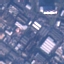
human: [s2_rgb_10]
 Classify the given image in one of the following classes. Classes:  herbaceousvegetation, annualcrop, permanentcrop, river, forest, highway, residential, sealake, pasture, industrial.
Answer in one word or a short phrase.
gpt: Industrial